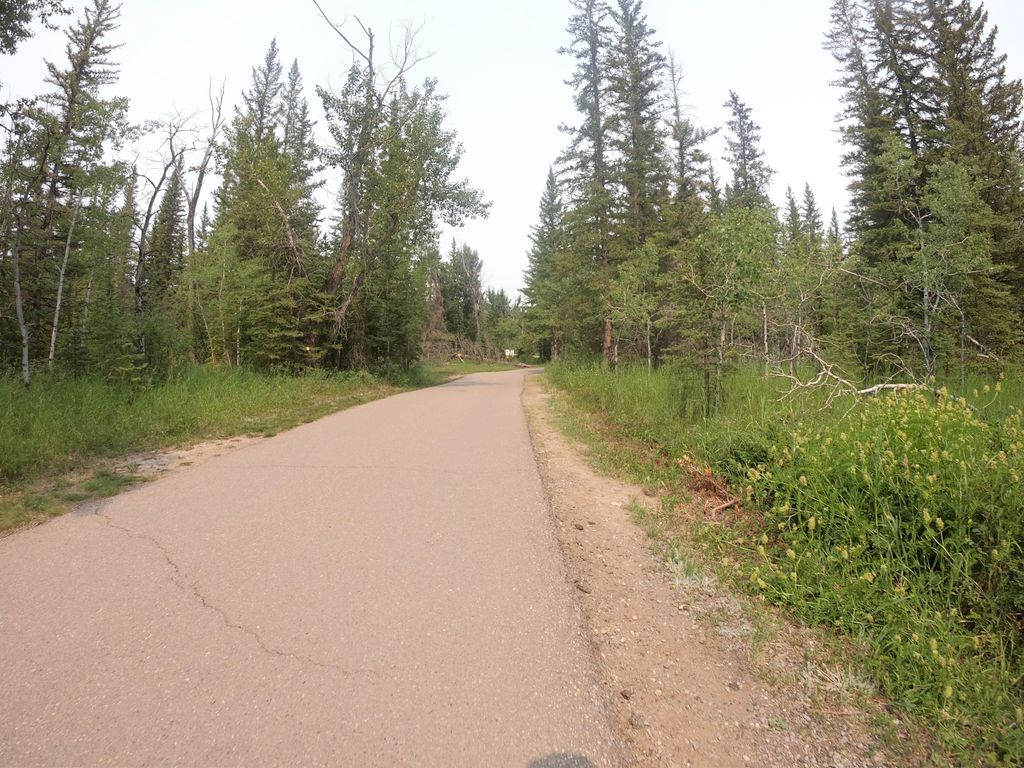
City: calgary